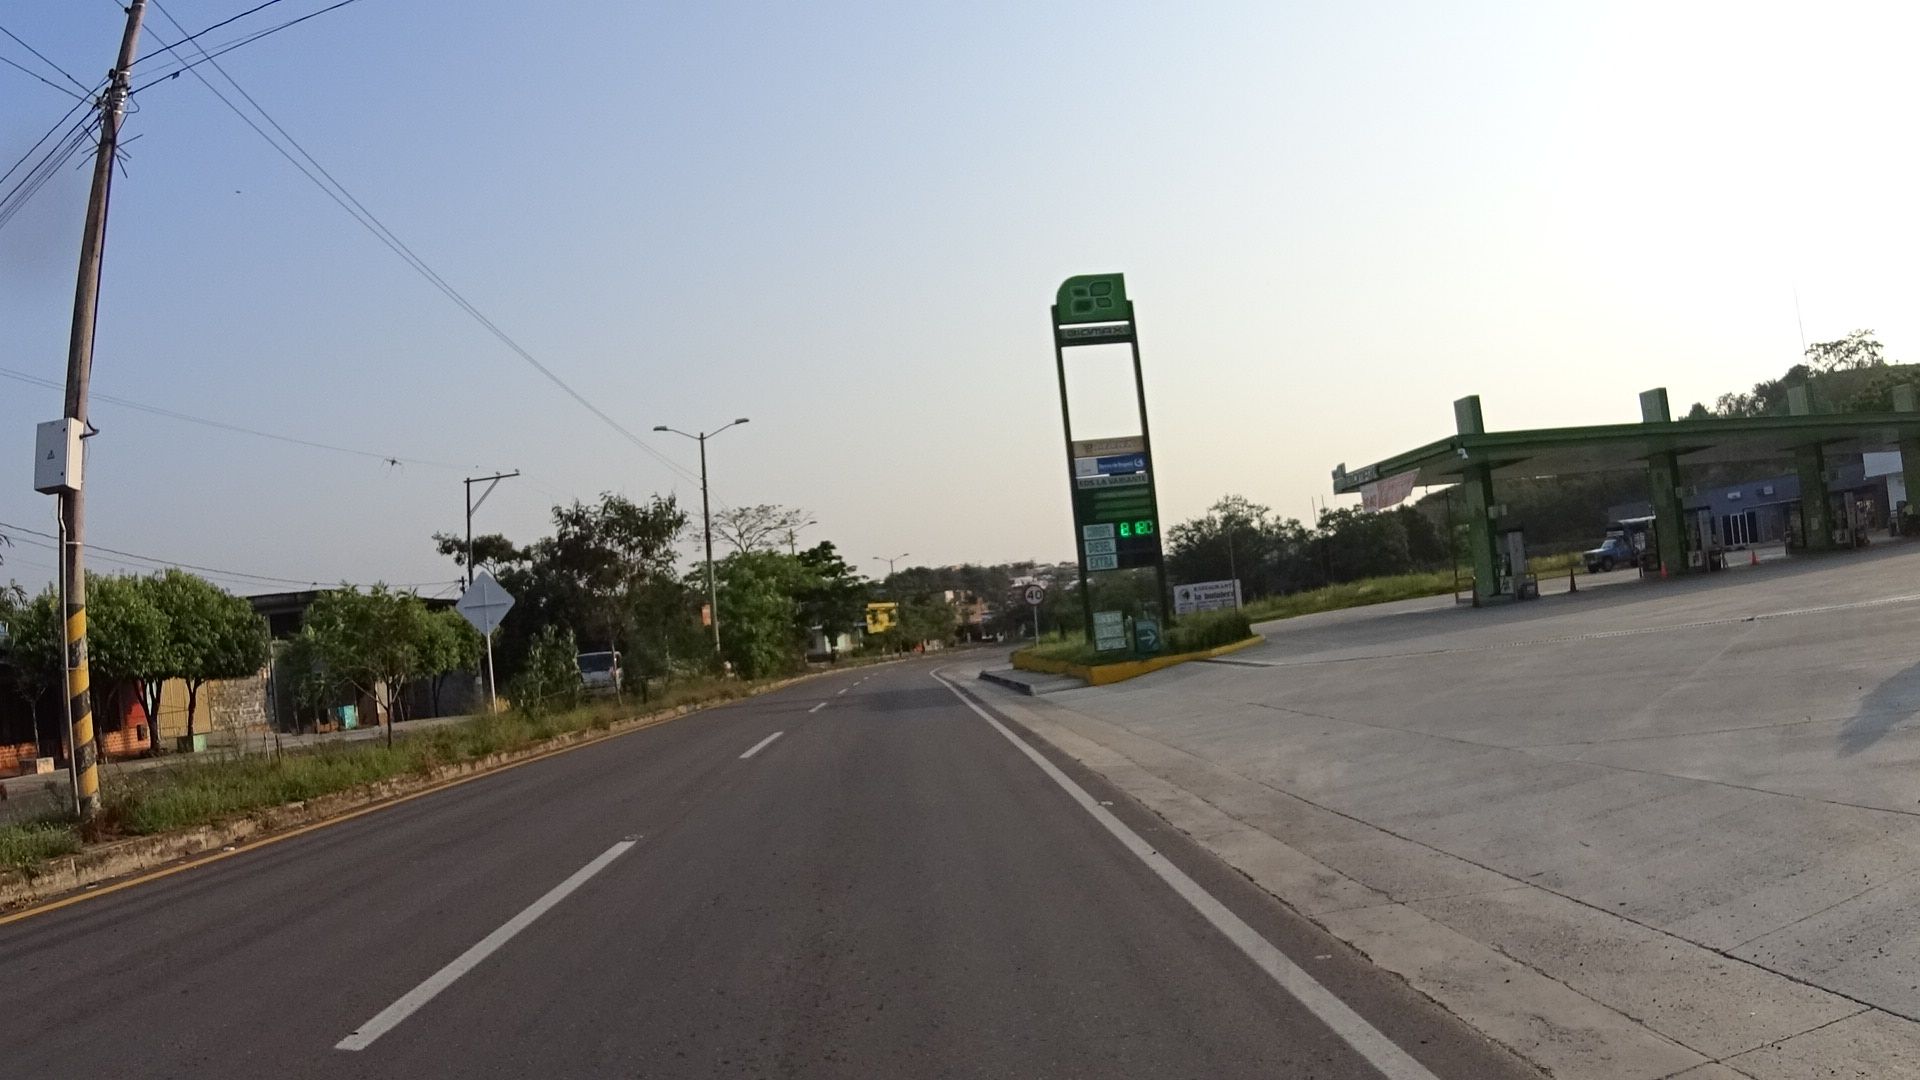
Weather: clear
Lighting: day
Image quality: good
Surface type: cycling surface
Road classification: track, unclassified
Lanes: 2
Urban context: dense urban cluster
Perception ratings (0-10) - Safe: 5.03, Lively: 6.15, Beautiful: 2.25, Boring: 2.68, Depressing: 7, Wealthy: 3.27